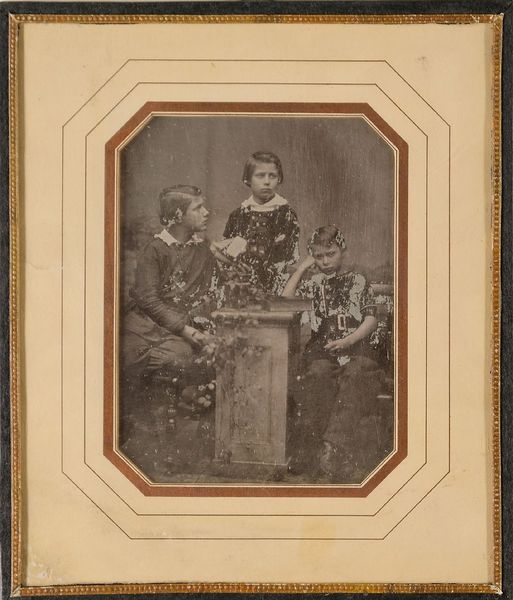
Titel: Die drei Brüder Martin, Benedikt und Walter Hübbe
Standort: Hamburg
Institution: Museum für Kunst und Gewerbe Hamburg
Schlagwörter: gruppenportrait, portrait, figur, junge, foto, fotografie, photographie, photo, bruder, lichtbild, daguerreotypie, bildwerke, angewandte und bildende kunst, hessische systematik, porträt, porträtfotografie, porträtphotographie, gruppenporträt, brüder